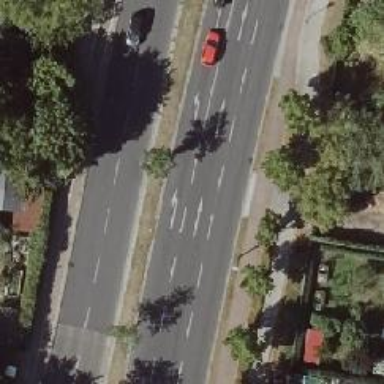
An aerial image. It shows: Avenue lined with broadleaved deciduous trees.